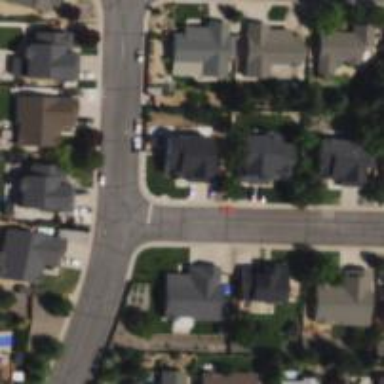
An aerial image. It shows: Residential road with asphalt surface and separate sidewalk.